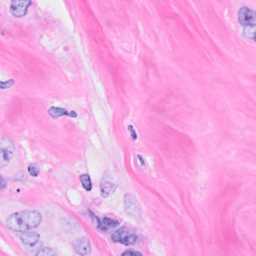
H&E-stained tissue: Breast